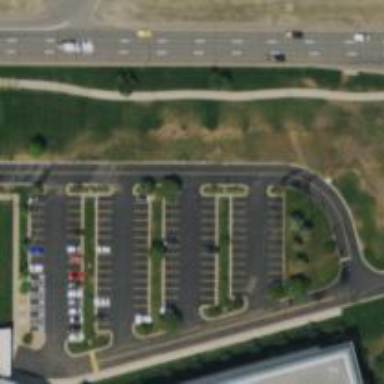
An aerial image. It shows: Parking space.